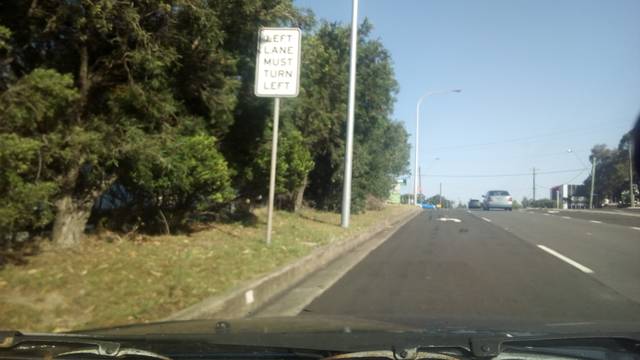
Region: Australia
Coordinates: -34.479, 150.901